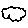
Label: cloud